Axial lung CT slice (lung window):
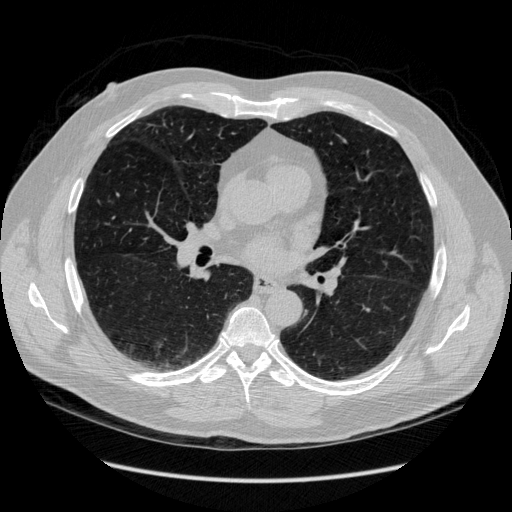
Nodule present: no